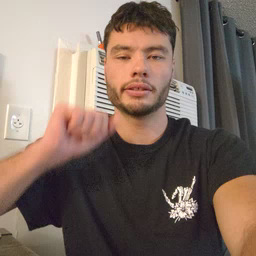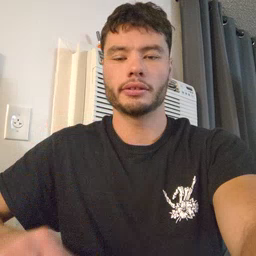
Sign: morning